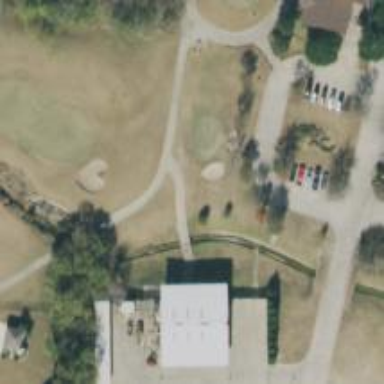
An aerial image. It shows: Service road designated as golf cart path.